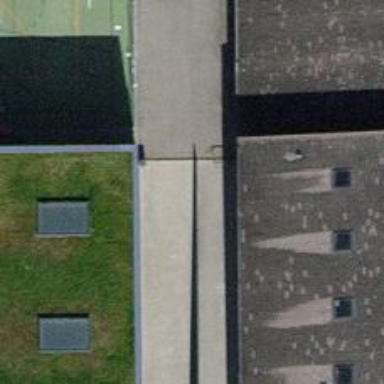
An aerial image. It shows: Retaining wall.